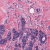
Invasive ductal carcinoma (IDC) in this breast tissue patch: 1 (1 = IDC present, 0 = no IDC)